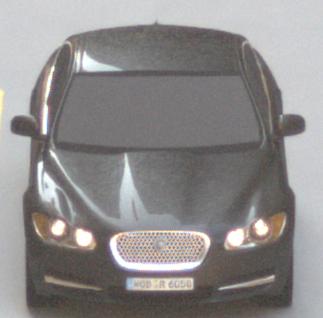
Make: Jaguar
Model: XF 3.0 V6
Detailed model: XF (X250) Limousine
Model produced from: 2010/02
Model produced until: 2010/10
Doors: 4
Color: gray
Road condition: dry road
Daytime: morning or afternoon
Contrast: medium contrast